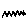
Label: zigzag